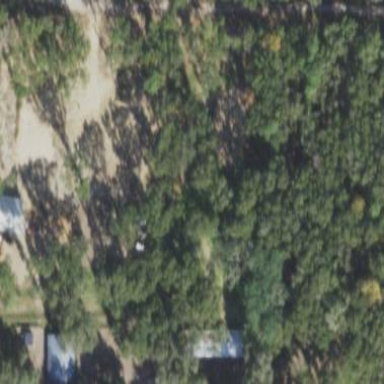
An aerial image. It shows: Mixed leaf woodland.